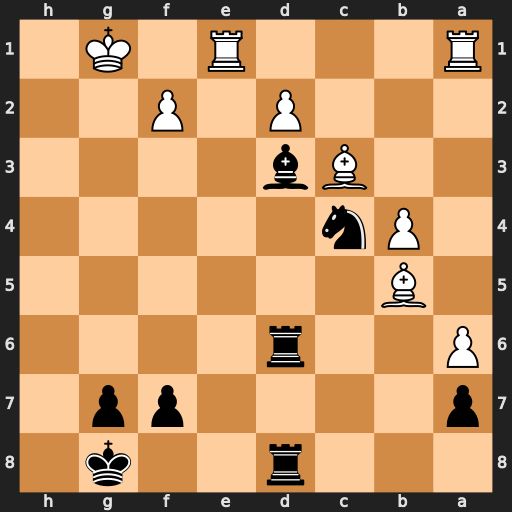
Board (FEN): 3r2k1/p4pp1/P2r4/1B6/1Pn5/2Bb4/3P1P2/R3R1K1
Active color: b
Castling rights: -
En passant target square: -
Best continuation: Rg6+ Kh1 Rd5